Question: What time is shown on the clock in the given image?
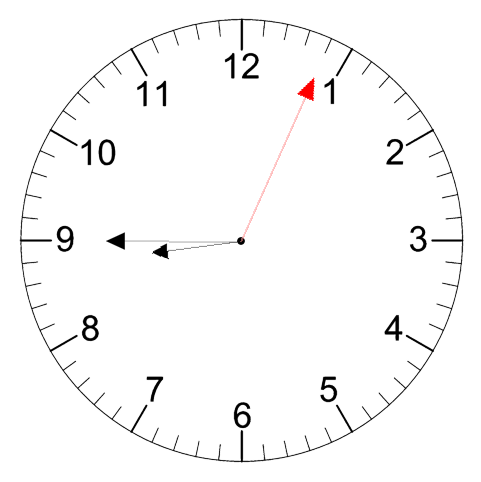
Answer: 08:45:04